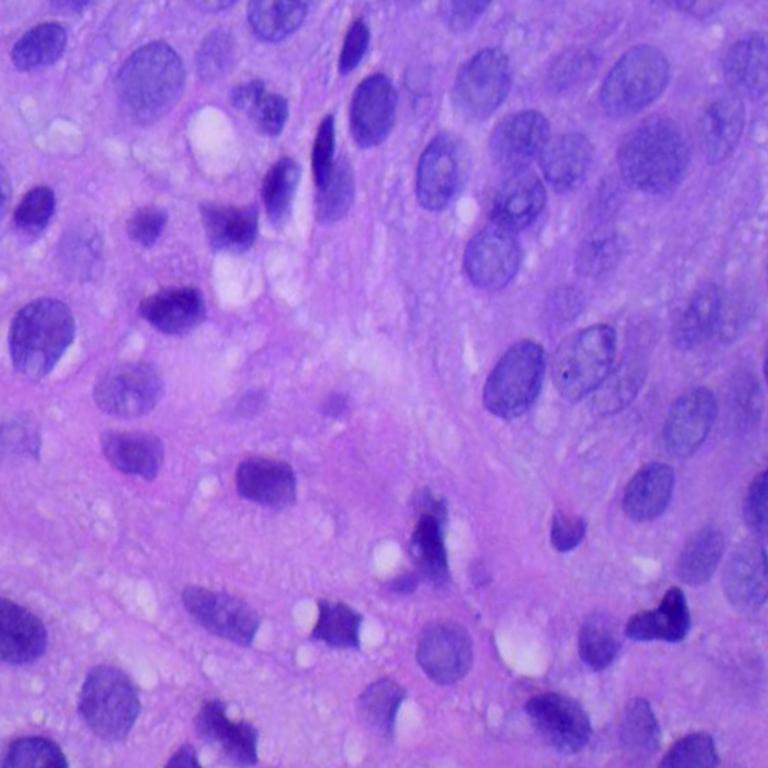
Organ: lung
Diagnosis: squamous carcinomas